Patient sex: F
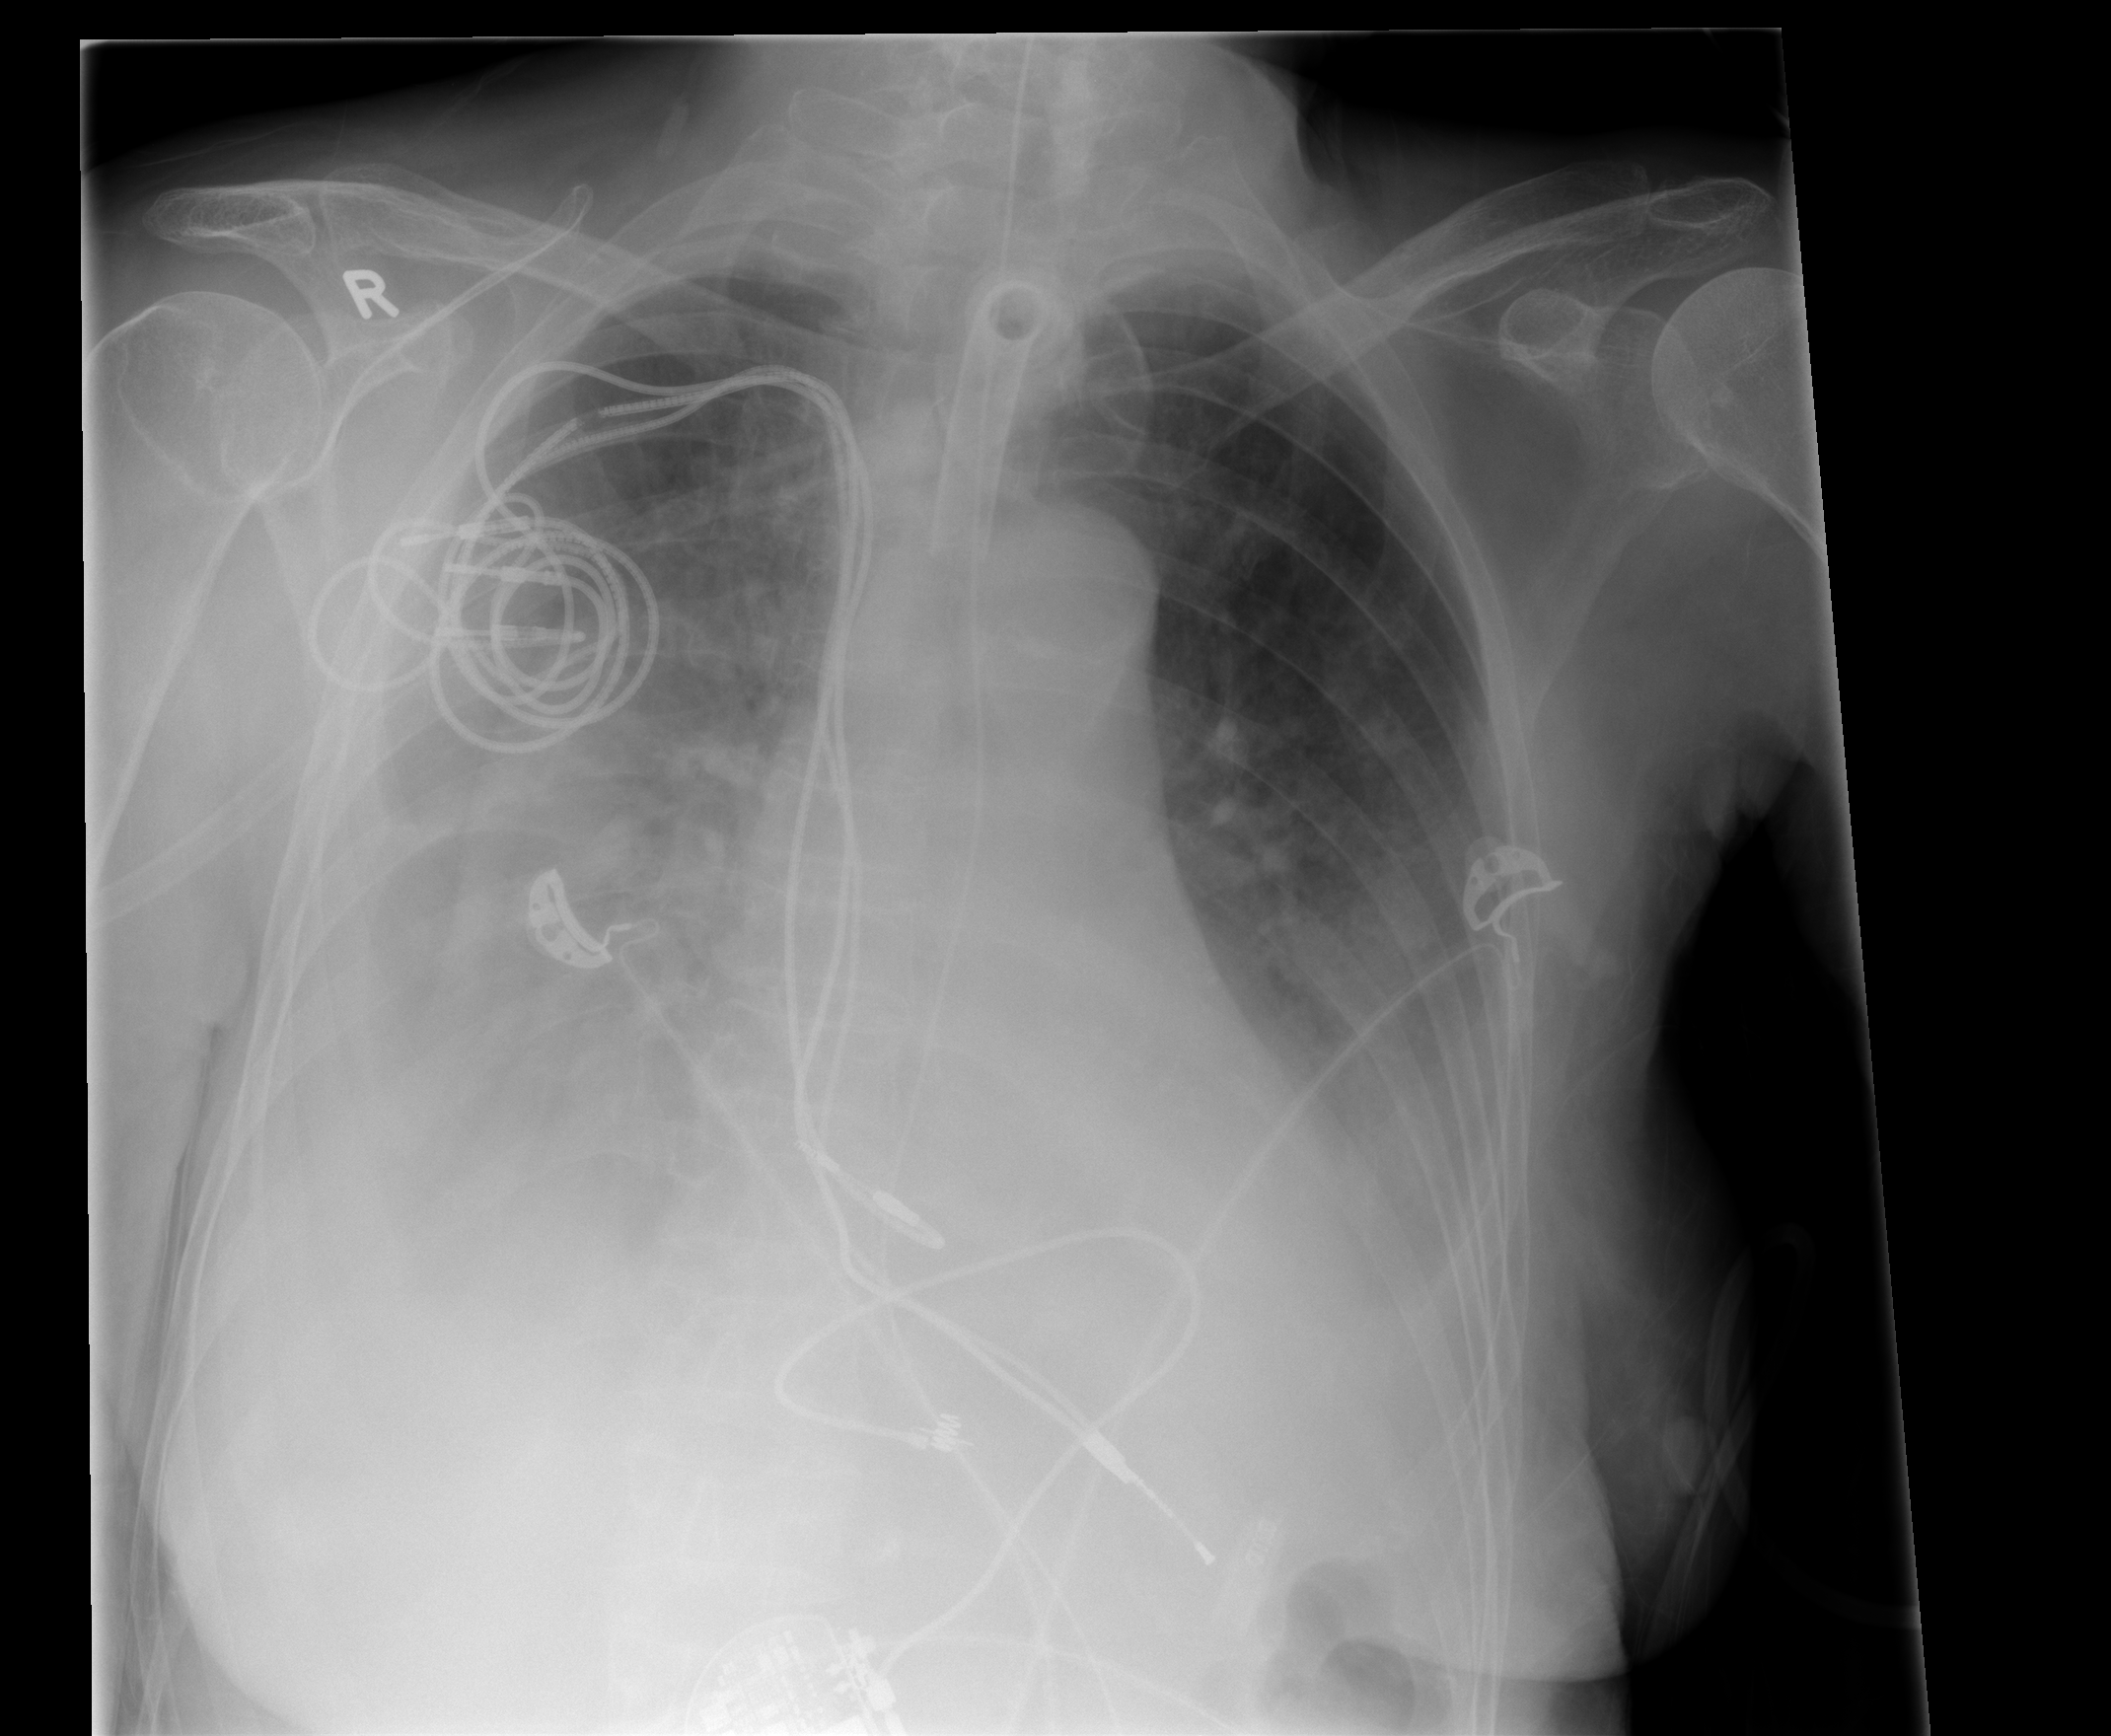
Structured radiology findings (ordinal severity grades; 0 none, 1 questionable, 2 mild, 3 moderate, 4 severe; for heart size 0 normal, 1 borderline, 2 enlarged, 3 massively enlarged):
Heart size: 0
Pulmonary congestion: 2
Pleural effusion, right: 3
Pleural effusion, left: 0
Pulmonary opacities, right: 0
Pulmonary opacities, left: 0
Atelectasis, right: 0
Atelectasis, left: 0